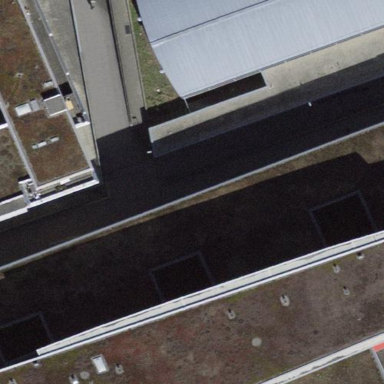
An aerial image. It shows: Public building.